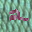
Label: 2